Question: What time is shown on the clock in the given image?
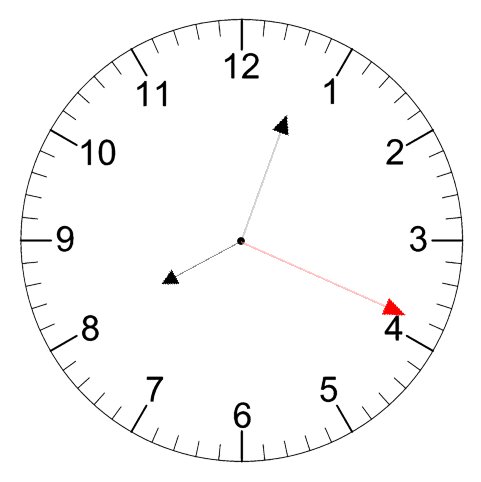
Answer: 08:03:19